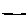
Label: line